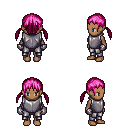
a pixel art fantasy rpg character, female body template, human, dark skin, steel chest armor, metal pants, pink twin-tailed hairstyle, metal gloves, four views (front, back, left, right), 2x2 character sprite sheet, small pixel art, hard edges, no anti-aliasing